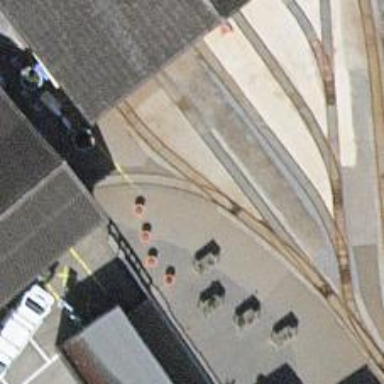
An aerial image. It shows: Single narrow-gauge railway track in service yard.